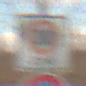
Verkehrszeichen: BeginnZone30
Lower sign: AbsolutesHalteverbot
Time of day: SunriseSunset
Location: Outdoor (Nature)
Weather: PartlyCloudy
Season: NotSpecified
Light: Natural